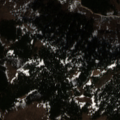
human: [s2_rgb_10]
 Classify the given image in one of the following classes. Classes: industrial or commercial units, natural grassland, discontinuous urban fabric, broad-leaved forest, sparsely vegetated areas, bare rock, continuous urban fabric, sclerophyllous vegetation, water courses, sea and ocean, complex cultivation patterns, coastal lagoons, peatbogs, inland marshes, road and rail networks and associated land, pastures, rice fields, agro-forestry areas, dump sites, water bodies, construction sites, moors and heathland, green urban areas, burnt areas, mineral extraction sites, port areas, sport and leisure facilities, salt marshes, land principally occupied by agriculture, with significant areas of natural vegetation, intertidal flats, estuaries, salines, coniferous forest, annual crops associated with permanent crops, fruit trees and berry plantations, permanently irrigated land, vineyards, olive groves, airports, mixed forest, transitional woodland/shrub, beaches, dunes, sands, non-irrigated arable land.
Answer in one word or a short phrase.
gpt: coniferous forest, transitional woodland/shrub